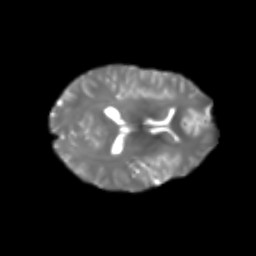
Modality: T2w
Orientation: axial
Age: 23
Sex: male
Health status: healthy